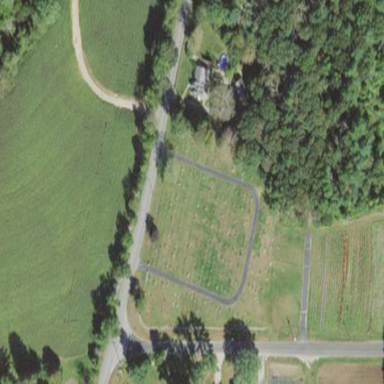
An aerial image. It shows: Cemetery area categorized as cemetery.